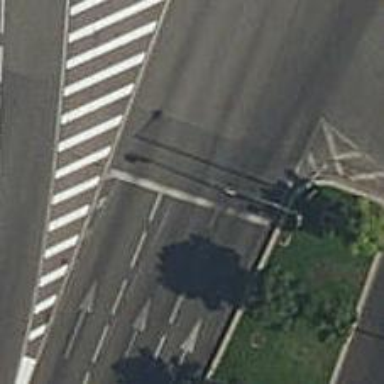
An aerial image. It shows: Road with traffic signals.